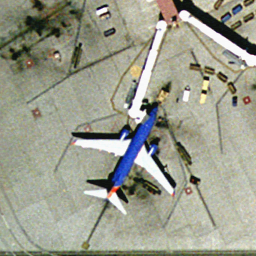
Label: airplane